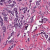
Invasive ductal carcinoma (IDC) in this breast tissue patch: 1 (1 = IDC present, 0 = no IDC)